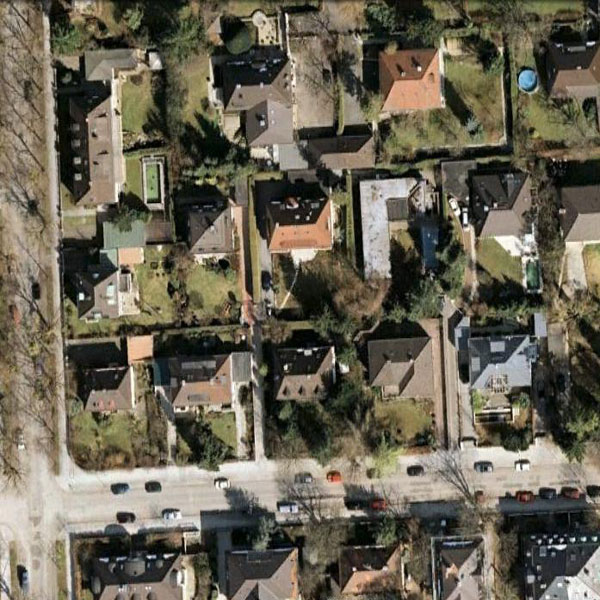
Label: Residential